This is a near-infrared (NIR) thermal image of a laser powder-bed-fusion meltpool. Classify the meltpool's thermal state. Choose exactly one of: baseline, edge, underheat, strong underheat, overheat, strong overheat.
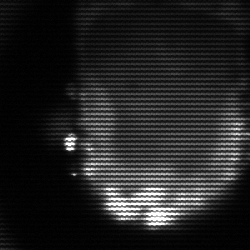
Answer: baseline